Aerial crown-view tile of a tropical tree (Barro Colorado Island, Panama), acquired 20241014:
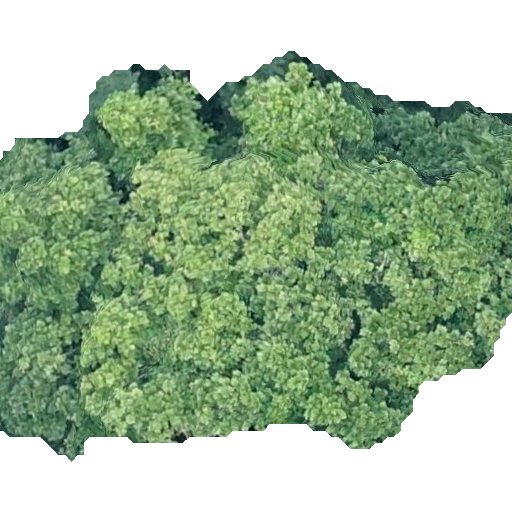
Species: Anacardium excelsum
GBIF accepted scientific name: Anacardium excelsum
Crown area: 287.596 m²